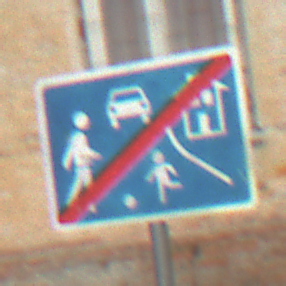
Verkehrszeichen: EndeVerkehrsberuhigterBereich
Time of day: MorningAfternoon
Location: Outdoor (Nature)
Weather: PartlyCloudy
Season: Autumn
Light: Natural